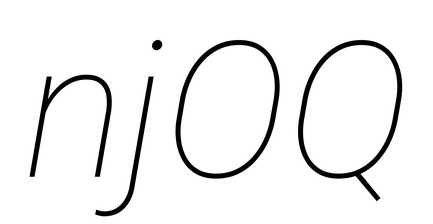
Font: Roboto-Italic_Thin_Italic